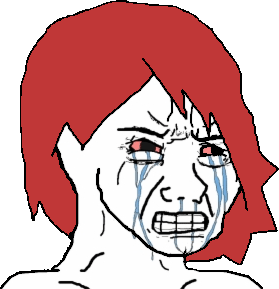
Label: 5_Crying_Wojak